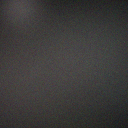
Screen state: off